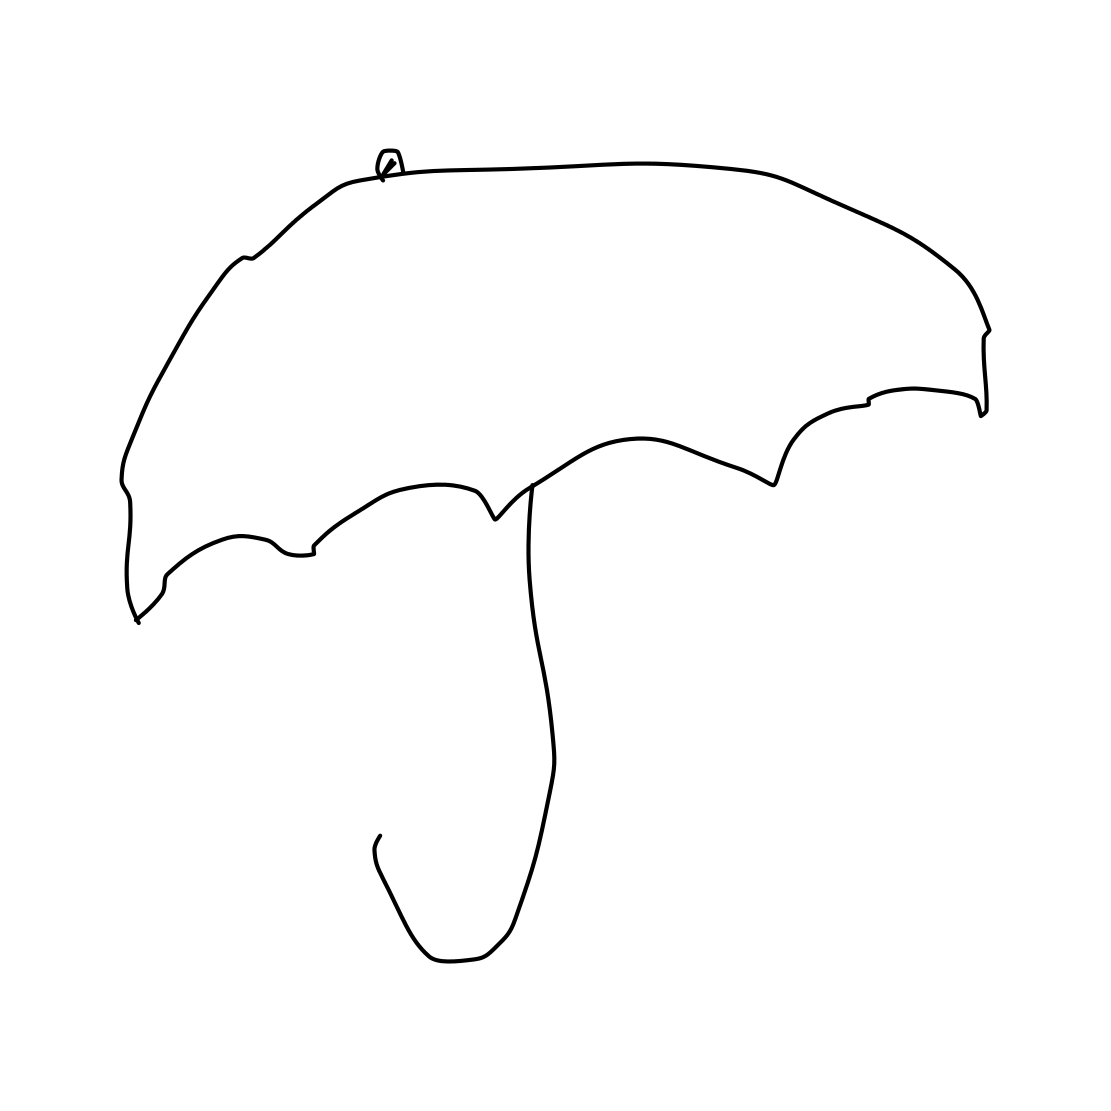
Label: umbrella